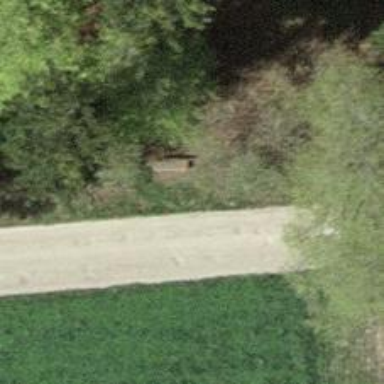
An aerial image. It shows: Bench.